Brain MRI, t1w sequence, axial 2D slice.
Patient: age 43, sex F, weight 95 kg, height 1.95 m
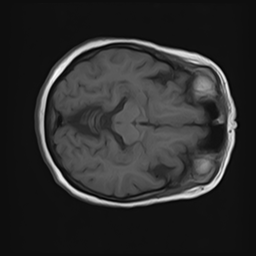